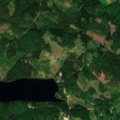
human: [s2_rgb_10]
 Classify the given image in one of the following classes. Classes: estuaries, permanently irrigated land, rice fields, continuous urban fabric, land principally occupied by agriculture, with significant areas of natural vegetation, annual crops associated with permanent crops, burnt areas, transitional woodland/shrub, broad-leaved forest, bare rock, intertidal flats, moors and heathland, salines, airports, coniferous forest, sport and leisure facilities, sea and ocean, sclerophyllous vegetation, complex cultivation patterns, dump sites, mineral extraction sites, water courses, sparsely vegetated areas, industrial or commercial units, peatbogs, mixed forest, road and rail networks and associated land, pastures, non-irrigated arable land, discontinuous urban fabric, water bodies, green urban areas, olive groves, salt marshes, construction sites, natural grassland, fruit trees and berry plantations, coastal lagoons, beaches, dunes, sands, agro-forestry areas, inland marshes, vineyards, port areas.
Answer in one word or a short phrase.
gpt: non-irrigated arable land, broad-leaved forest, mixed forest, transitional woodland/shrub